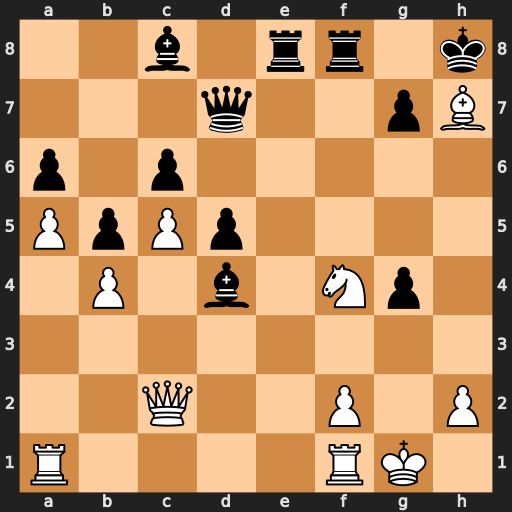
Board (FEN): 2b1rr1k/3q2pB/p1p5/PpPp4/1P1b1Np1/8/2Q2P1P/R4RK1
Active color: w
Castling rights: -
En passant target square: -
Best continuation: Ng6+ Kxh7 Nxf8+ Kg8 Nxd7